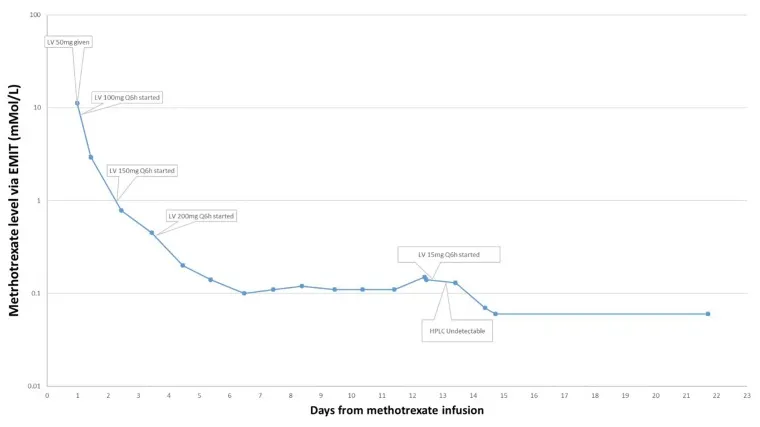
Serum methotrexate levels for Case 1.
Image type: chart (chart)